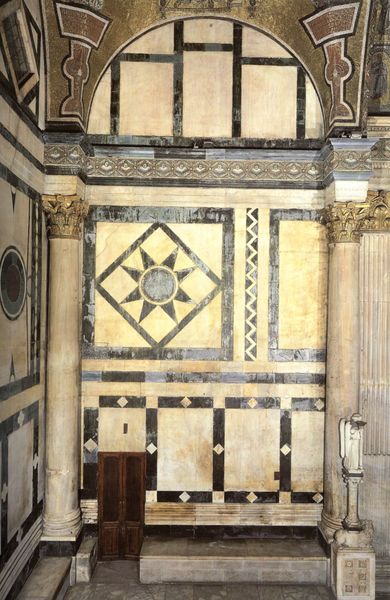
Titel: Baptisterium (Florenz)
Standort: Florenz, Baptisterium (EU - I - Toskana)
Schlagwörter: blau, kämpfer, weiß, dreieck, gelb, braun, holz, marmor, raum, schwarz, säule, säulen, tür, gebäude, karo, muster, ornament, wand, architektur, stein, kirche, sonne, gold, innen, renaissance, kreis, kanneliert, skulptur, bogen, italien, formen, linien, rundbogen, treppe, verzierung, wandmalerei, stufe, kammer, rechtecke, bögen, symetrie, nische, orientalisch, rechteck, stern, kreise, mosaik, altar, kapitell, fries, quadrate, raute, rauten, zickzack, siena, florenz, kapelle, kanneluren, basis, zierde, stiche, korinthisch, dreiecke, schaft, geometrie, quadrat, viereck, vierecke, alabaster, mamor, kannelur, wandverkleidung, ornamnete, wandfeld, steinsäule, innenaufnahmne